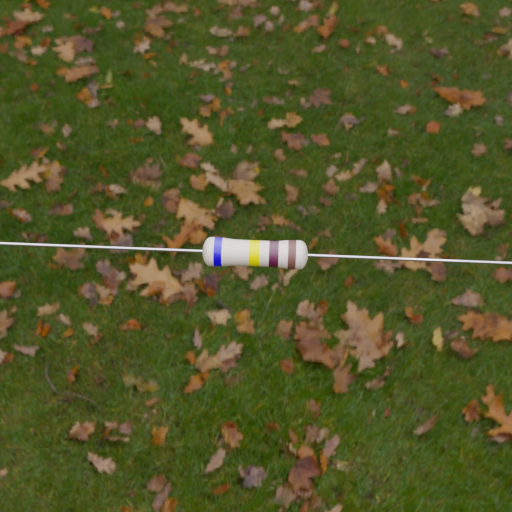
Resistor colour bands (in order): blue, yellow, brown, brown